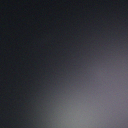
Screen state: off